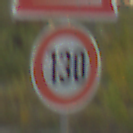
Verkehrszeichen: Geschwindigkeit130
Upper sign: Arbeitsstelle
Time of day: SunriseSunset
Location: Outdoor (Suburban)
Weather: PartlyCloudy
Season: NotSpecified
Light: Natural